Question: I have a special requirement in one of my project. I have an 'ArrayList' of items and I want to show the 'View's like in the image below.

All the brown boxes are 'View''s ('TextView' or 'LinearLayout' or 'Button'). I want to add them in the order they are numbered. Their width depends on the content inside them i.e. length of text in the case of 'TextView'.
When I add a new view, I want it to be on the right side of the previous view if their is space otherwise it should go in the next line/row.
How can I accomplish this?
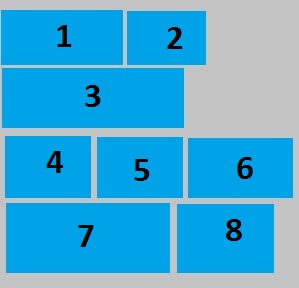
Answer: I used <URL> third party library to solve this.